Interaction volume radius: 5 \u00c5
Interaction volume height: 25 \u00c5
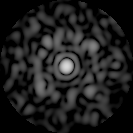
Disorder parameter: 0.7327